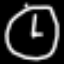
Label: clock